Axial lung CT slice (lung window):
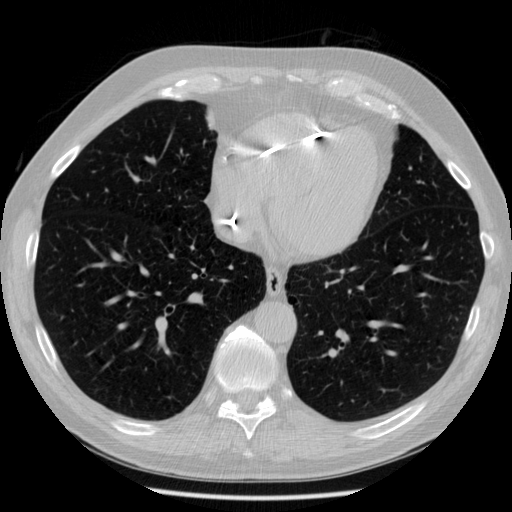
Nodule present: no